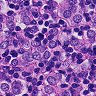
Metastatic tissue present: yes